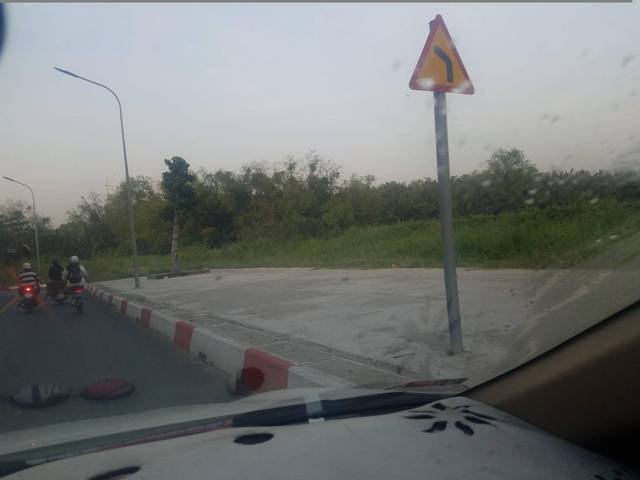
Region: Vietnam
Coordinates: 10.78, 106.735